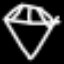
Label: diamond